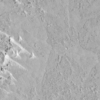
Label: not_dusty